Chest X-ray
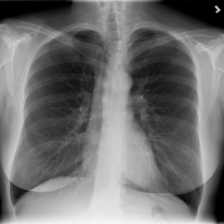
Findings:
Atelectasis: negative
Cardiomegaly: negative
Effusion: negative
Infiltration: negative
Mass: negative
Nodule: positive
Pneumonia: negative
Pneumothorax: negative
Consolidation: negative
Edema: negative
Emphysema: negative
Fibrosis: negative
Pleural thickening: negative
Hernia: negative